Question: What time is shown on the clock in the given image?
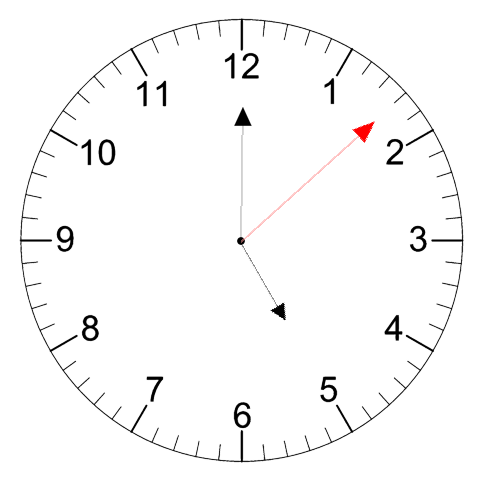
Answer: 05:00:08